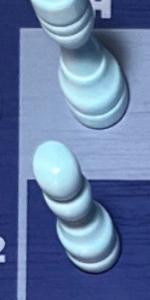
Label: Pawn_White